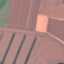
Label: AnnualCrop